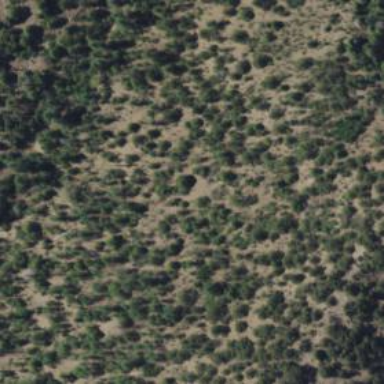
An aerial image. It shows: Area covered in scrub vegetation.